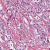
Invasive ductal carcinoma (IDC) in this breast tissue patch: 1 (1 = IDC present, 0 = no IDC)